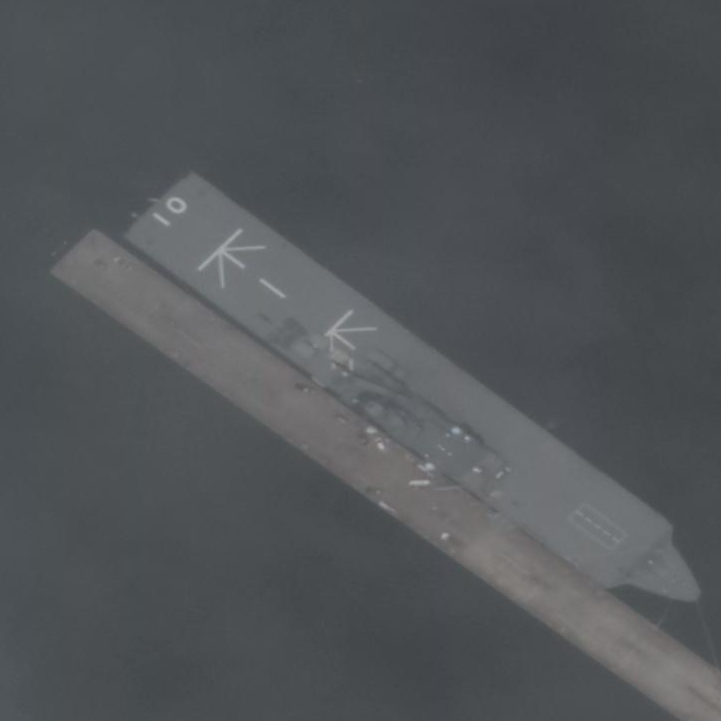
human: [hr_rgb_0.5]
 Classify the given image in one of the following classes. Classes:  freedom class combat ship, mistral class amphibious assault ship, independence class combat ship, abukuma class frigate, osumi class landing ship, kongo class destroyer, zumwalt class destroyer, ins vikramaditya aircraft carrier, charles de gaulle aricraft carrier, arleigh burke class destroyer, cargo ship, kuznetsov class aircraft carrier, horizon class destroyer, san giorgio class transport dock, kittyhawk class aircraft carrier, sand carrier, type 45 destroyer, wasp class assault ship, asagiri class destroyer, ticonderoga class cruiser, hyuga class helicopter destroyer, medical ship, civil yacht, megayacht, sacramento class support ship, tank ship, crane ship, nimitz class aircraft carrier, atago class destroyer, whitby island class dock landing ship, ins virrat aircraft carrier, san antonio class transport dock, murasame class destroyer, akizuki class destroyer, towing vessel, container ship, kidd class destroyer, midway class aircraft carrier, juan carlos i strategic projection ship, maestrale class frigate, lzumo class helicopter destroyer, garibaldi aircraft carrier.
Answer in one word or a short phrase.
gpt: Osumi class landing ship